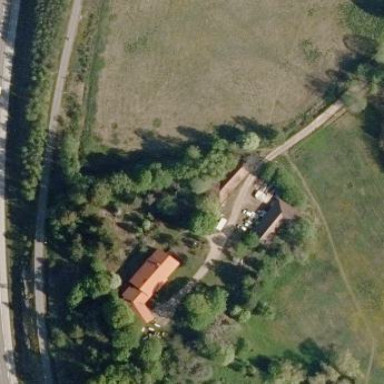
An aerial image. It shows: Farmyard area.